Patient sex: M
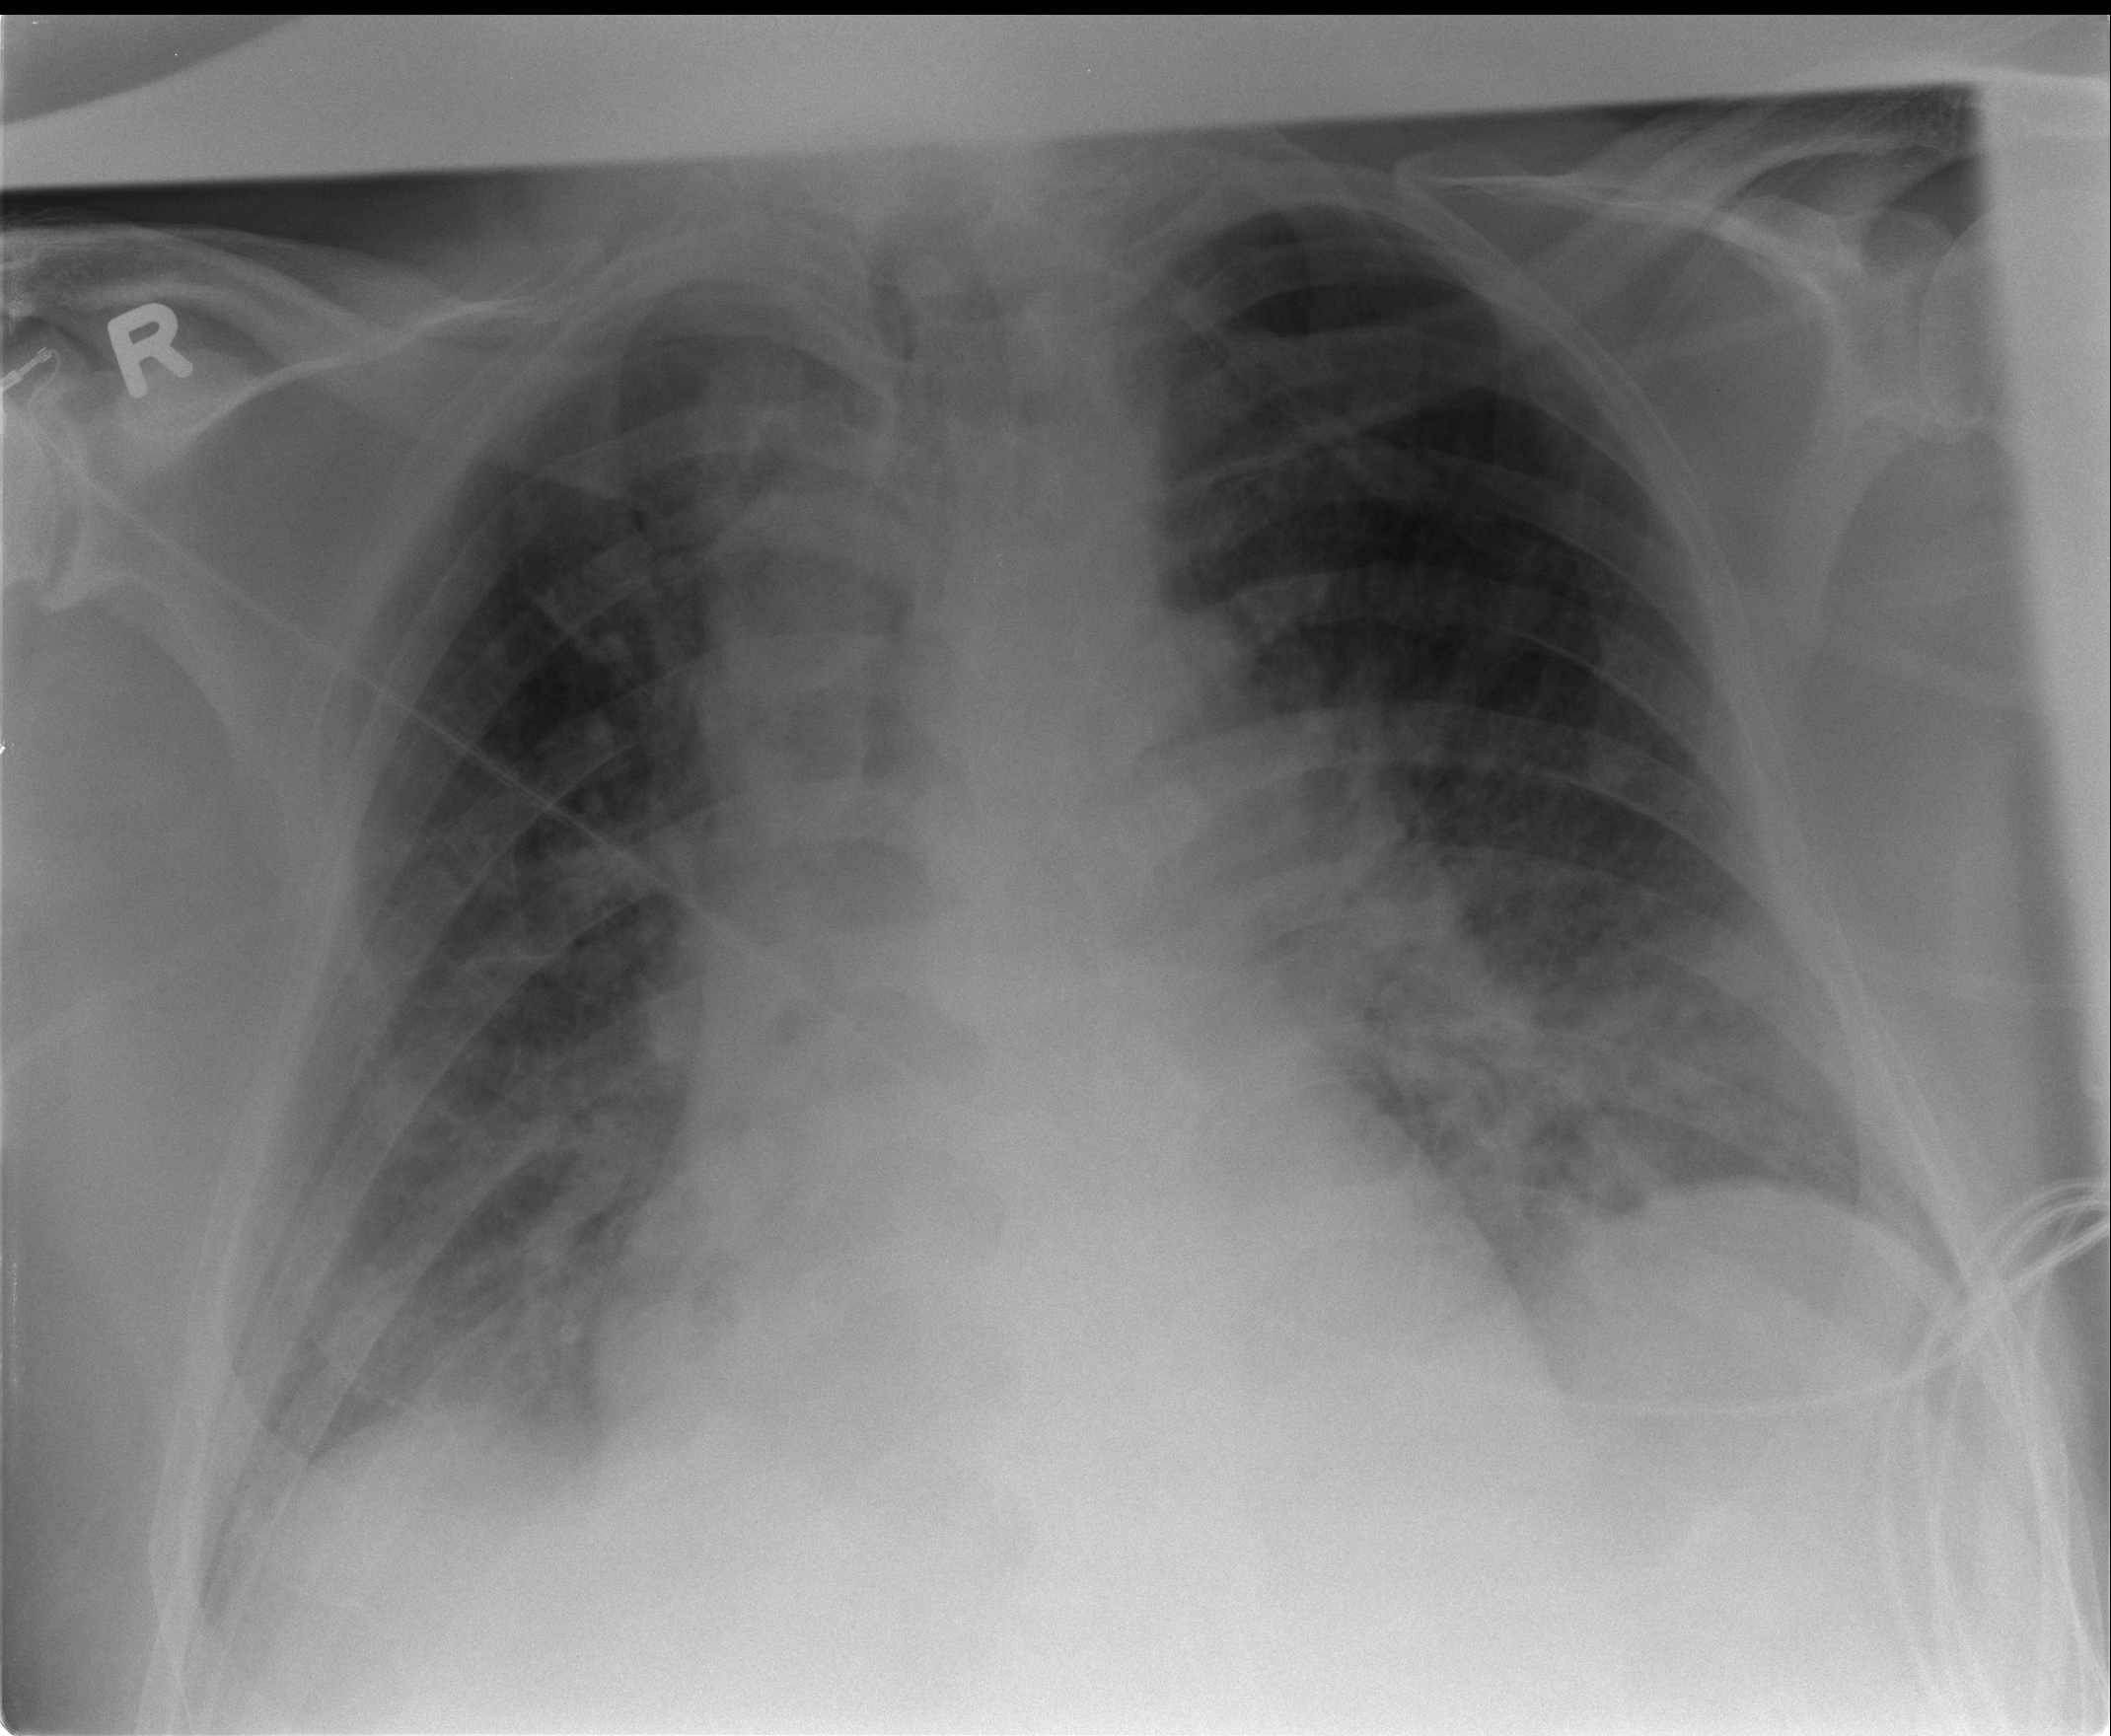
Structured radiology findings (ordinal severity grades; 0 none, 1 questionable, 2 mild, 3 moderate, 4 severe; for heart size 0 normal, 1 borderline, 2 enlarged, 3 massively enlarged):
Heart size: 2
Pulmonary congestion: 2
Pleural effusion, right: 1
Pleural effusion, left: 1
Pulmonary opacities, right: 1
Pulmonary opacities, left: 1
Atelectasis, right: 2
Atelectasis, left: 2